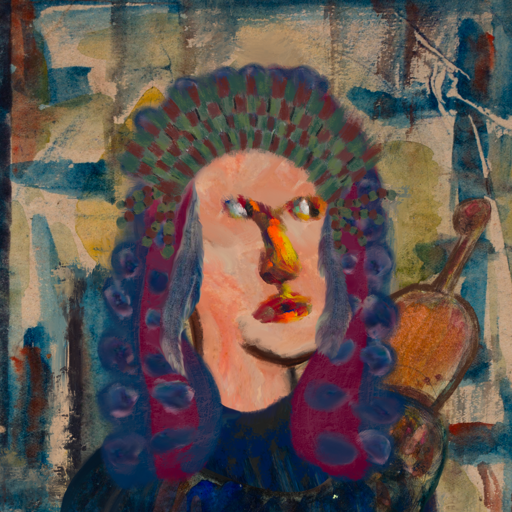
Background: Orphan, Head And Neck Side: Roy_Bahadur, Face Side: An_Impression, Bust: Pipe, Hair Side: Hill_Girl, Head Accessory: After_Raid_Crown, Second Necklace: Blank, Necklace: Blank, Baby: Blank